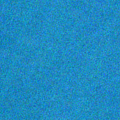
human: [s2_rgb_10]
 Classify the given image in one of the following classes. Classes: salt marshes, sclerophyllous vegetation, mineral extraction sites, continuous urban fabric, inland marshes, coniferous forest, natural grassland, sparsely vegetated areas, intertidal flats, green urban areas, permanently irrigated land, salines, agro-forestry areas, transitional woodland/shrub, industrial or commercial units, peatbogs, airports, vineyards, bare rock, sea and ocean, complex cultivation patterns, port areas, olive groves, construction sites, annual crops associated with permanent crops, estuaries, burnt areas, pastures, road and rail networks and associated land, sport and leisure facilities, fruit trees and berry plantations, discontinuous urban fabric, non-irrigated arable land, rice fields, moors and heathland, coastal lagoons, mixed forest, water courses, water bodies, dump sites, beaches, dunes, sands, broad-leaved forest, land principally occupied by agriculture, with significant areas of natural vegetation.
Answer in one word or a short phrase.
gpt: sea and ocean